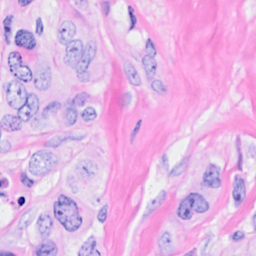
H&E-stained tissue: Breast